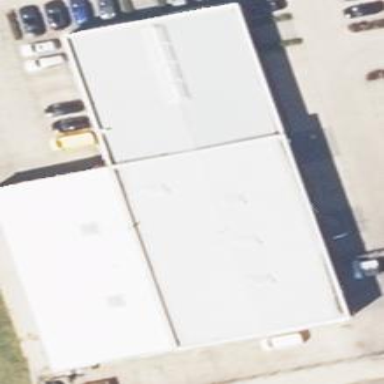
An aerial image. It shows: Building that houses car shop.